Aerial crown-view tile of a tropical tree (Barro Colorado Island, Panama), acquired 20250512:
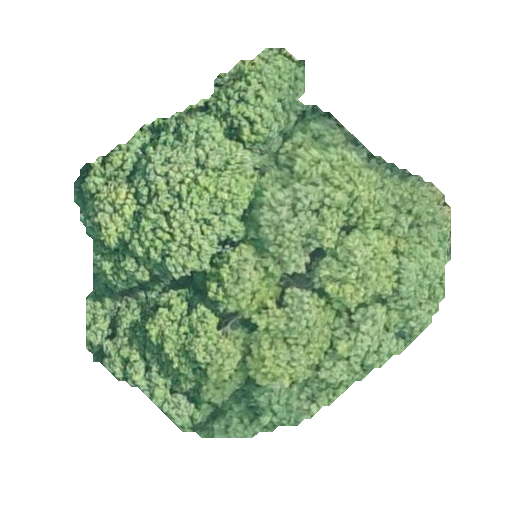
Species: Trichilia tuberculata
GBIF accepted scientific name: Trichilia tuberculata
Crown area: 143.99 m²